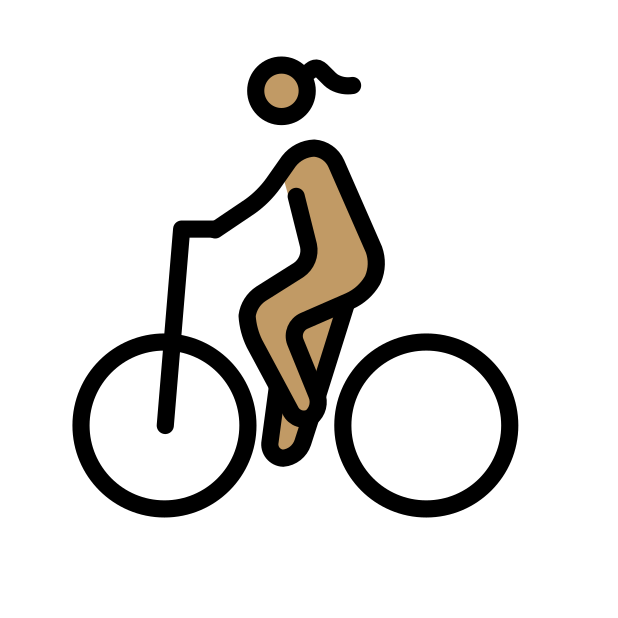
woman biking: medium skin tone